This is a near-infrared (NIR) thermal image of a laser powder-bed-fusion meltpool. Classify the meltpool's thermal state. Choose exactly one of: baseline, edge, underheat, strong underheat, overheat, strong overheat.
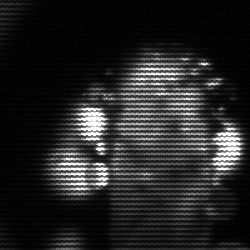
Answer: strong underheat